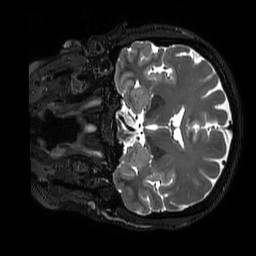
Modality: T2w
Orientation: coronal
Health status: ill
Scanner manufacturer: philips
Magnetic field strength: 3 T
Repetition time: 2.5 s
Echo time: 0.331 s